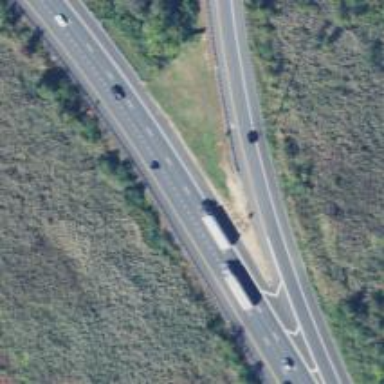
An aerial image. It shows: Asphalt motorway with embankment.